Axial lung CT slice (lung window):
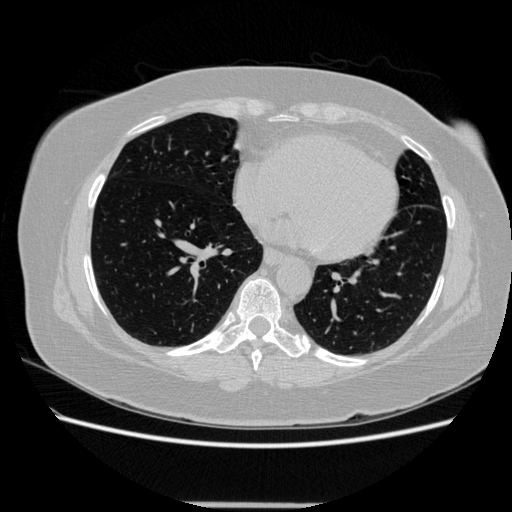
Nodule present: no